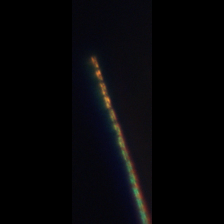
Taxon: Psuedo-nitzschia
Group: Diatoms